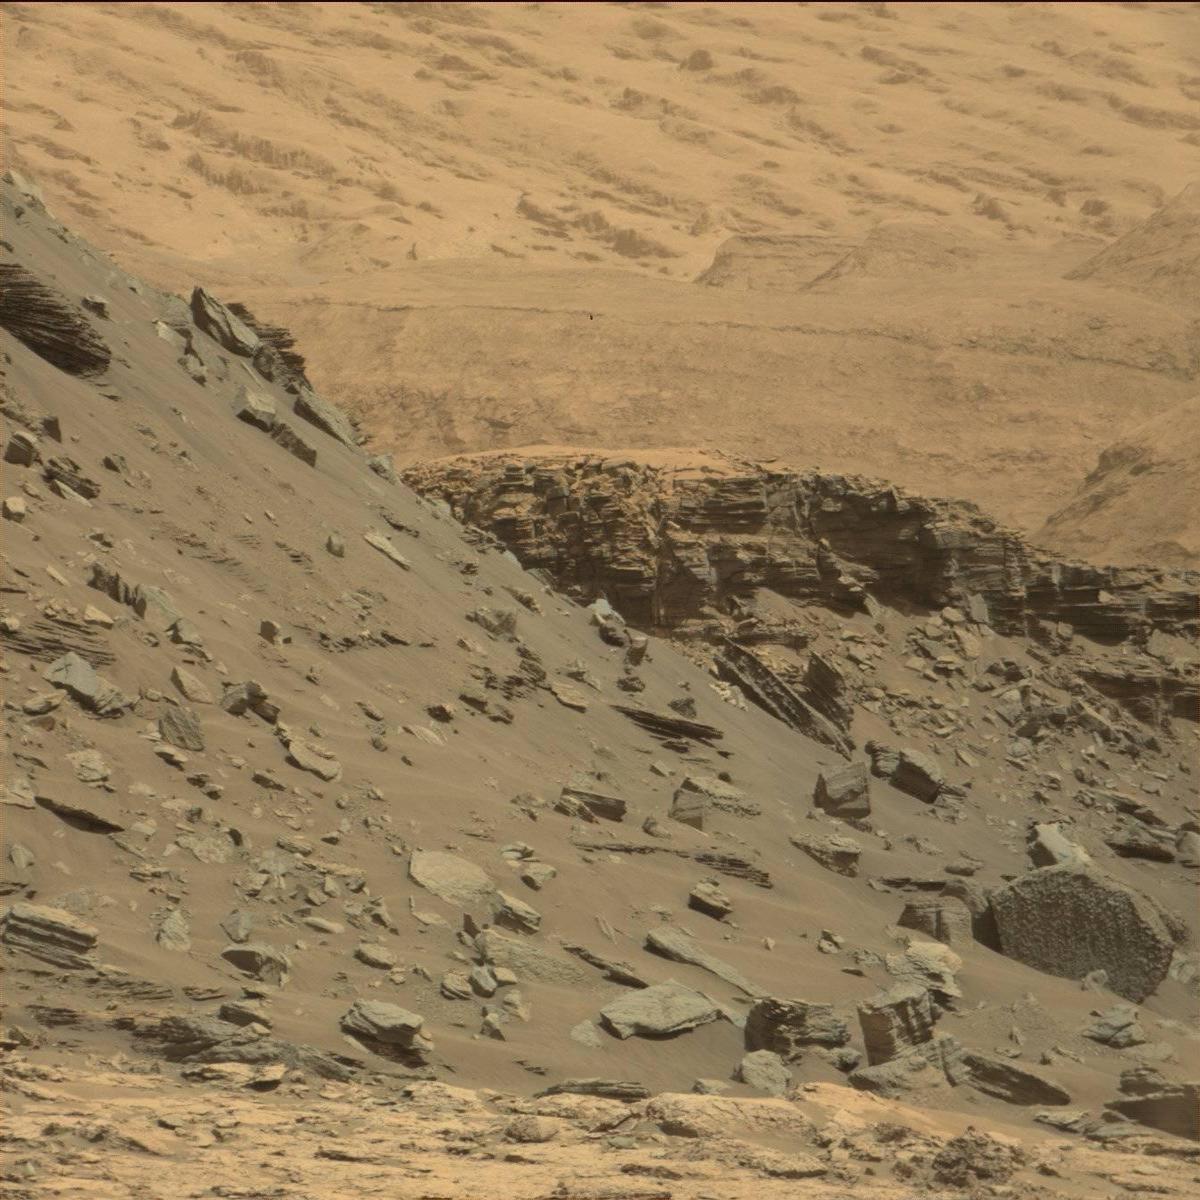
Terrain classes present: Bedrock, Ridge, Sand / Soil